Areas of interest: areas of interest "Vienna Hotel (Train Station Princess Mansion Subway Station Branch)"
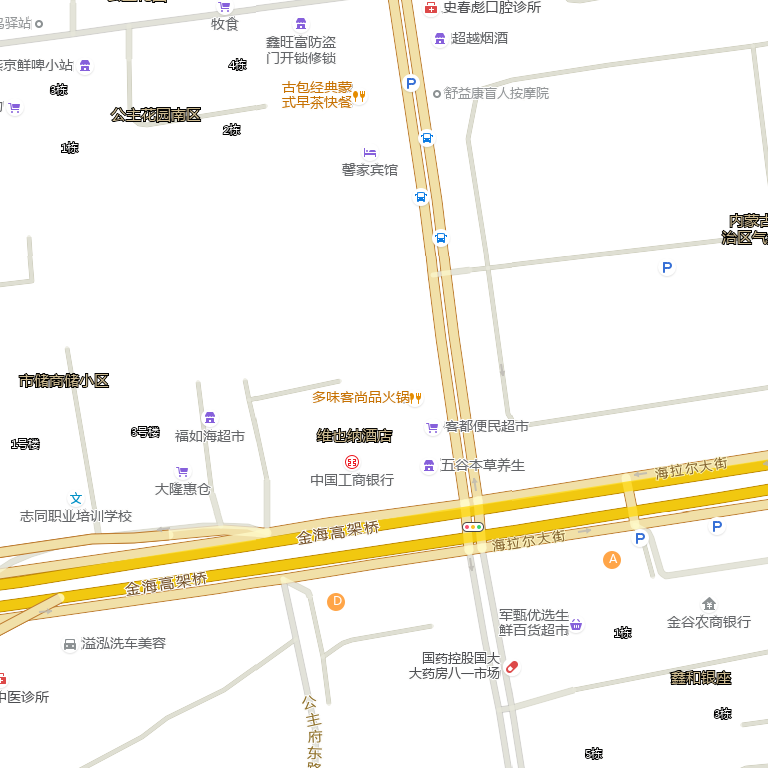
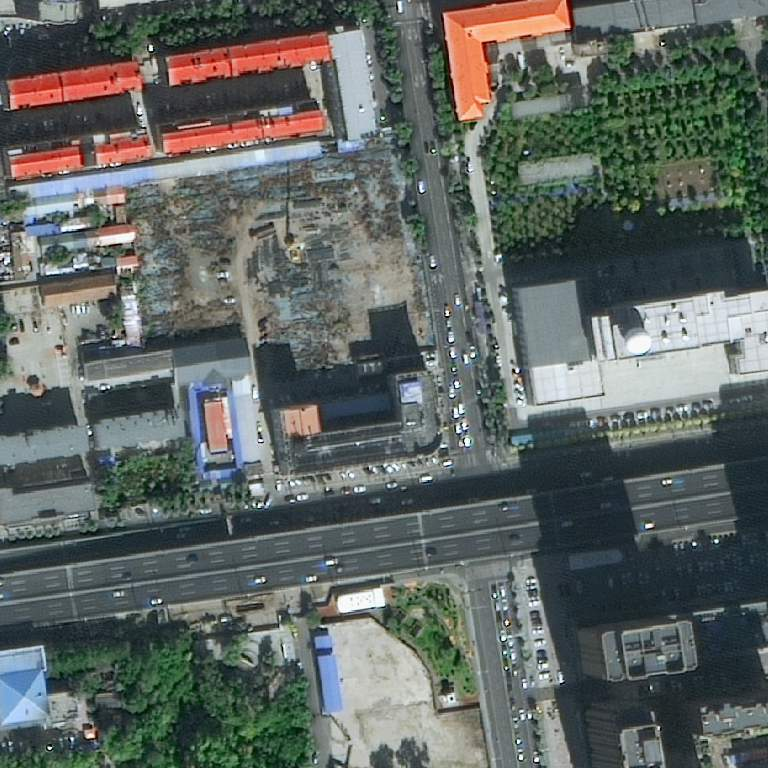